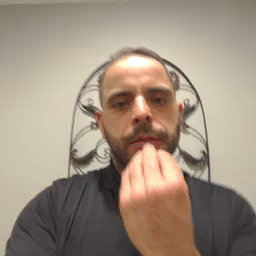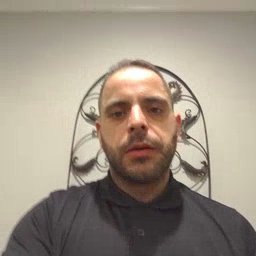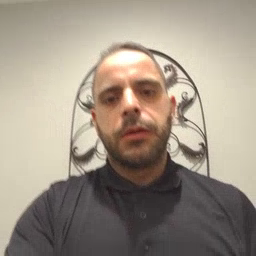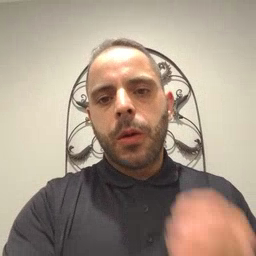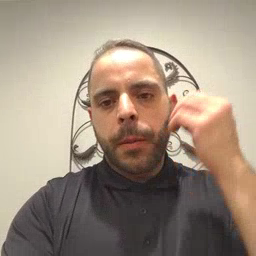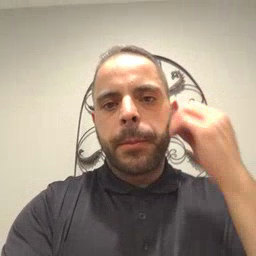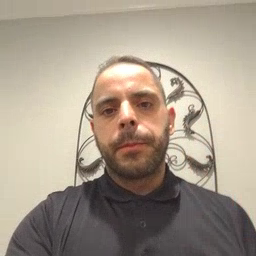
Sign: home